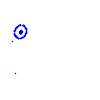
Particle: electron